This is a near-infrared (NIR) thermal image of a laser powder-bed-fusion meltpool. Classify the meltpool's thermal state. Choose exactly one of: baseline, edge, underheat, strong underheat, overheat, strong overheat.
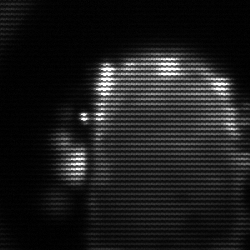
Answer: baseline